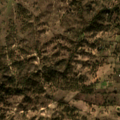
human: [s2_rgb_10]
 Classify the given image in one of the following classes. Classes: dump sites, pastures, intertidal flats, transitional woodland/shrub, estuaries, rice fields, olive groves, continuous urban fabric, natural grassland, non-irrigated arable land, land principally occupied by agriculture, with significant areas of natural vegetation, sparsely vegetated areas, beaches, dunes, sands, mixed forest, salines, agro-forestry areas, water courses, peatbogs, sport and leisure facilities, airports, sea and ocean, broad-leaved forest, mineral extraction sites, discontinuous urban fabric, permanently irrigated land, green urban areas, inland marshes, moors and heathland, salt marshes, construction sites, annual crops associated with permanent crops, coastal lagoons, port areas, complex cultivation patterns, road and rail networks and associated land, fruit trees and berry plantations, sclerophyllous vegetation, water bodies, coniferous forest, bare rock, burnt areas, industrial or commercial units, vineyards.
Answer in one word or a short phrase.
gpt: non-irrigated arable land, olive groves, annual crops associated with permanent crops, agro-forestry areas, broad-leaved forest